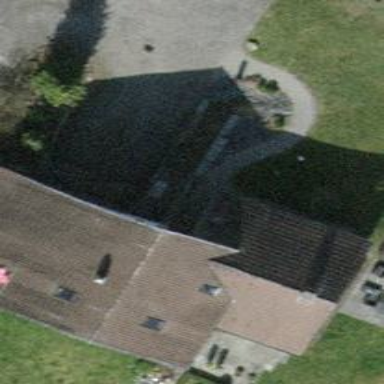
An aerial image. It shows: Farm building with gabled roof.